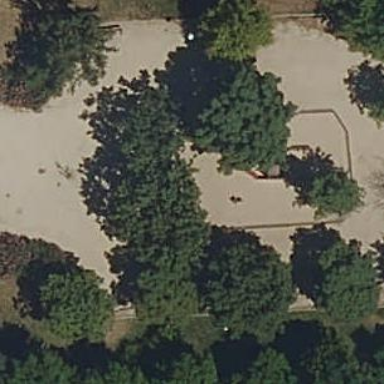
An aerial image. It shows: Playground area for leisure land.